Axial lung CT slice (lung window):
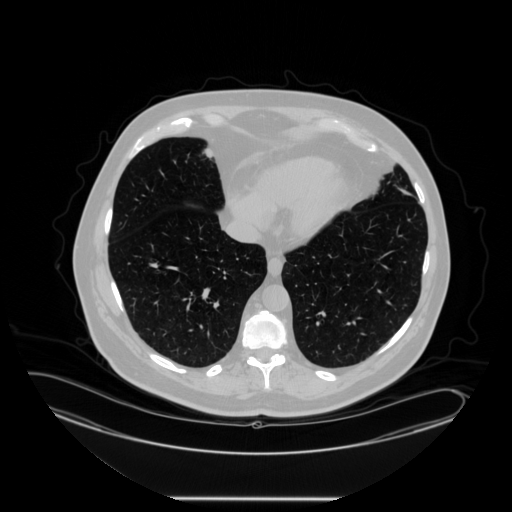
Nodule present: no